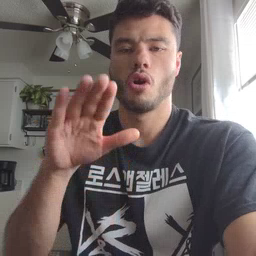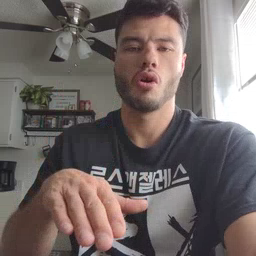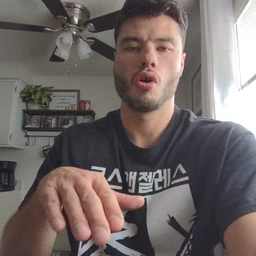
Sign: on